Question: Count the number of objects in the diagram.
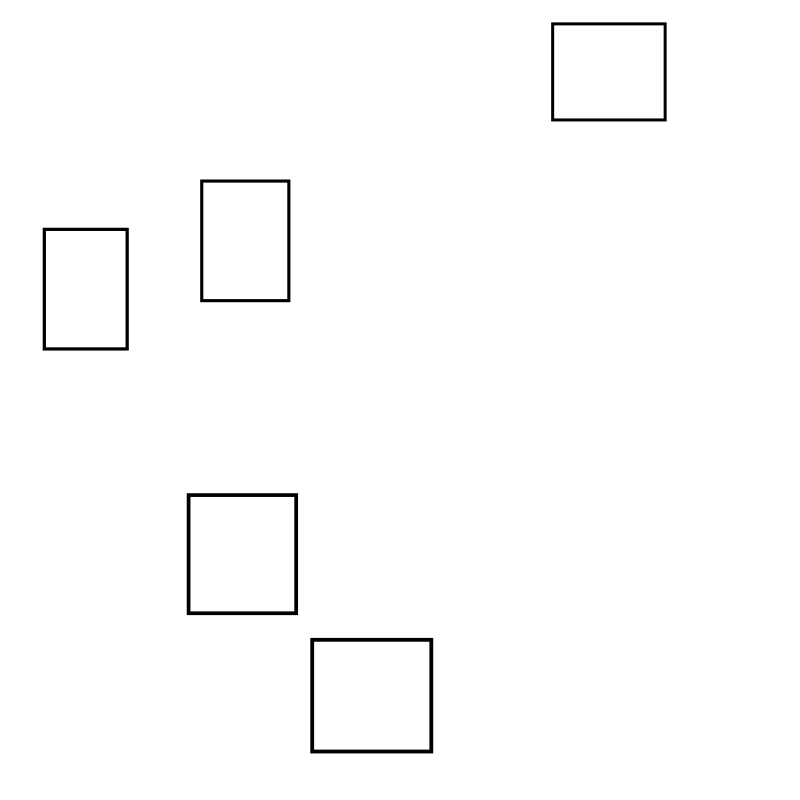
Answer: 5